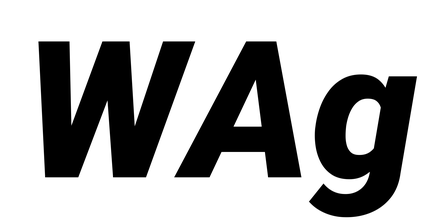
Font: Roboto-Italic_Black_Italic